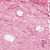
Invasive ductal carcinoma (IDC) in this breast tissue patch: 0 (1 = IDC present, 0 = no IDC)